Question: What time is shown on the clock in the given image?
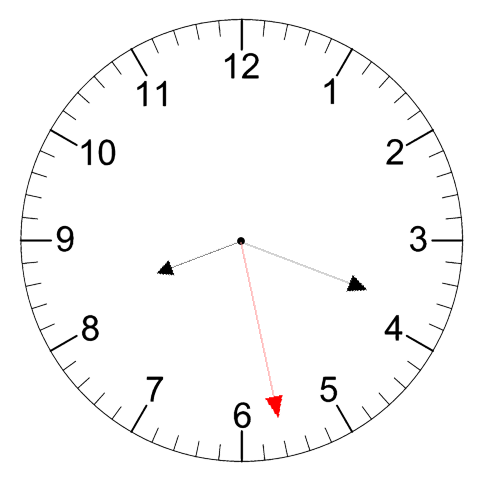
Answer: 08:18:28